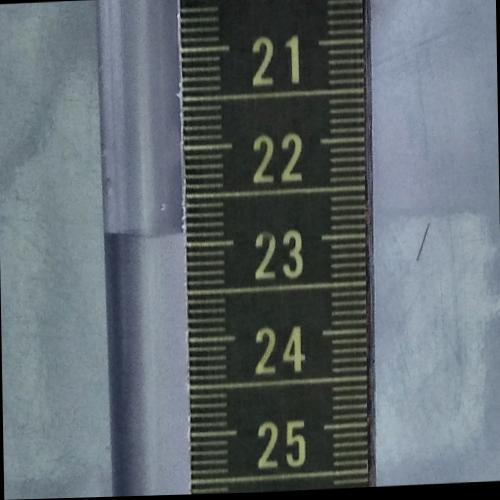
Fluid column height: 22.9 cm